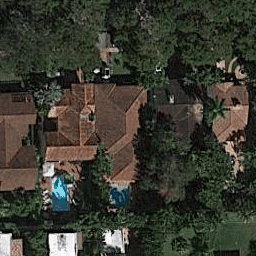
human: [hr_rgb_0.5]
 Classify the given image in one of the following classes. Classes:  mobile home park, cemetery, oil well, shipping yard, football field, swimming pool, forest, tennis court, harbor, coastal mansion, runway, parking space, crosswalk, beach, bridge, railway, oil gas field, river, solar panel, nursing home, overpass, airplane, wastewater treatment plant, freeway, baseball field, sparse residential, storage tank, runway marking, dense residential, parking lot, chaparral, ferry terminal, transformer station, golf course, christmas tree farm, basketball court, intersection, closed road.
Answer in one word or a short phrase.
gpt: coastal mansion